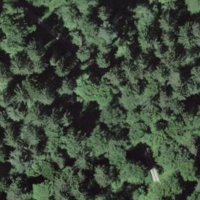
EUNIS habitat code: 43
Species observed at this site:
Lamium galeobdolon